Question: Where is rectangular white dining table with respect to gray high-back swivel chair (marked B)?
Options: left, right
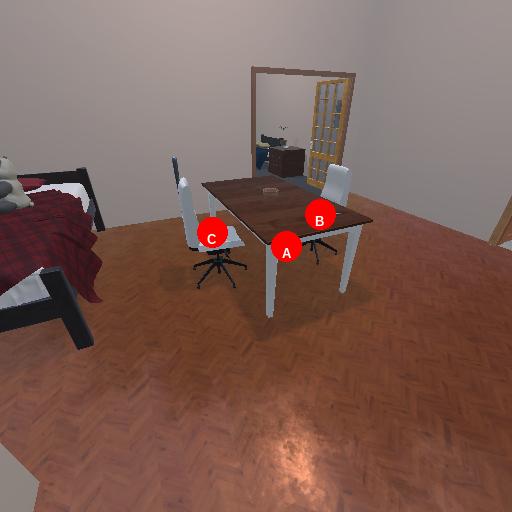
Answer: left